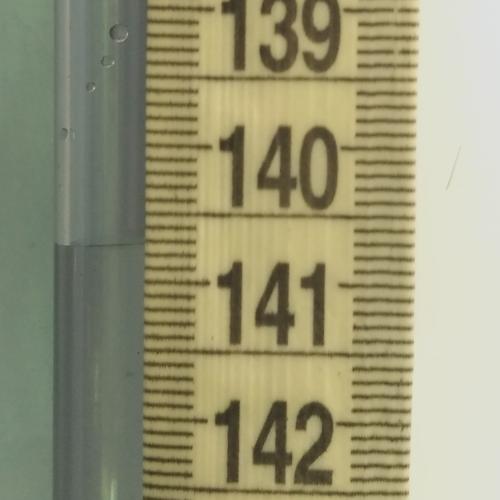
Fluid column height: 140.7 cm